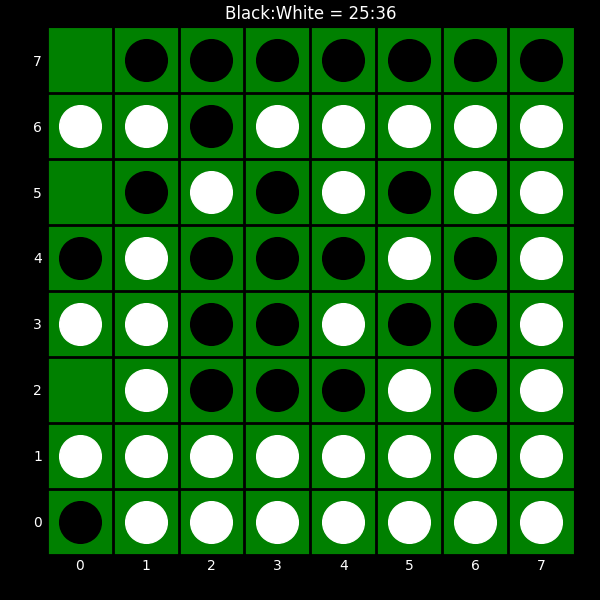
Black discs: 25
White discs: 36